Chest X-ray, PA view. Patient: 58 years old, sex F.
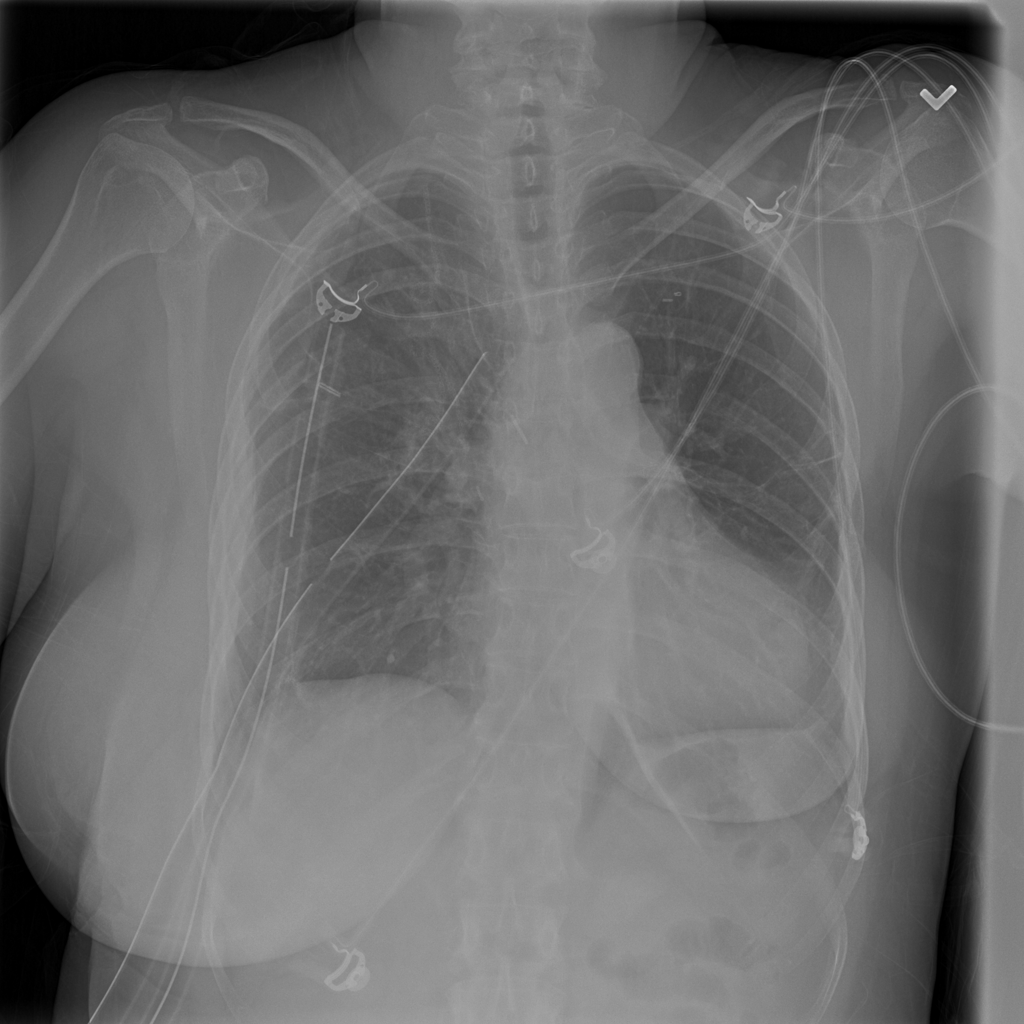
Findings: Effusion